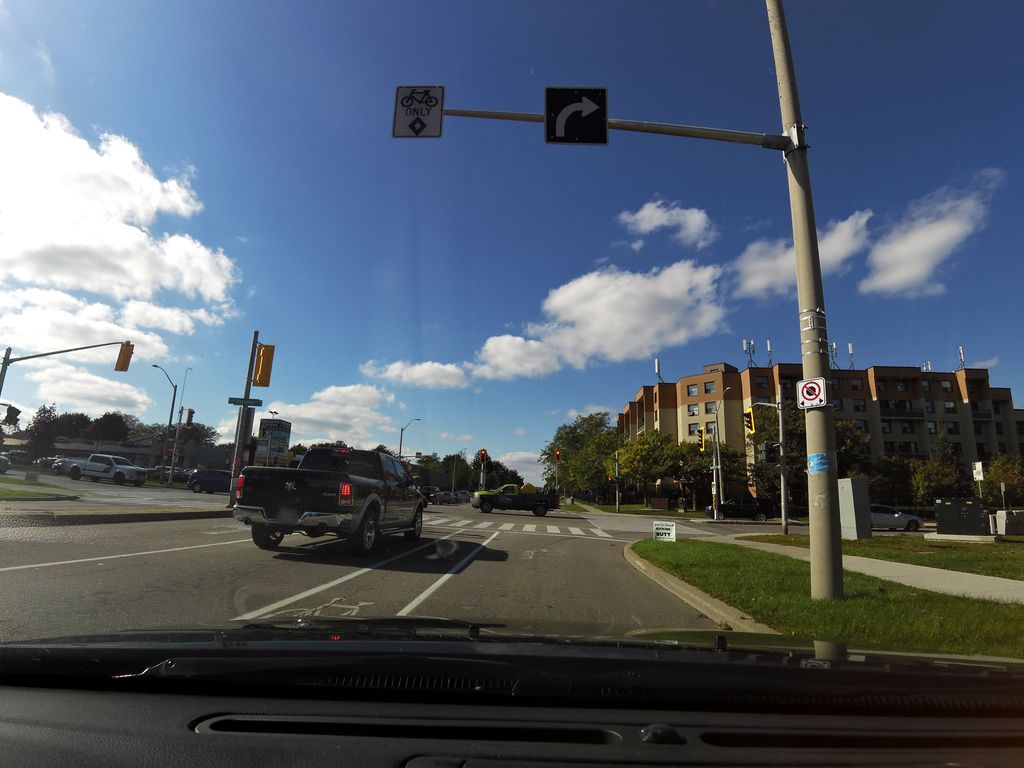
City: hamilton